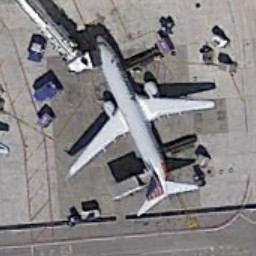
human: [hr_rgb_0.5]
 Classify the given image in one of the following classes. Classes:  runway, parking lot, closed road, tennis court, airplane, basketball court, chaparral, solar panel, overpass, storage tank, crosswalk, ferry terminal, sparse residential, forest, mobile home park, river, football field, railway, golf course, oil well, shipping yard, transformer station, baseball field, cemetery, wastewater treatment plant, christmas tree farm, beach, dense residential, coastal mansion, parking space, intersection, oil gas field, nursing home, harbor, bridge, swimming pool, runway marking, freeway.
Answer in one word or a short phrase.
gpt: airplane